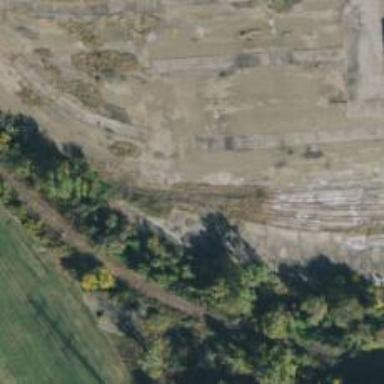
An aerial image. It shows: Abandoned railway.